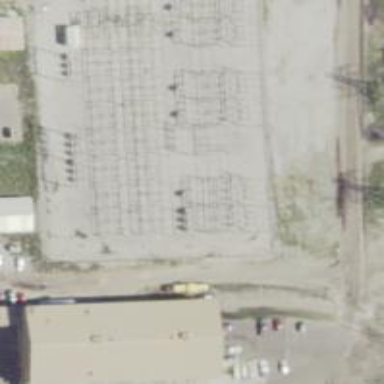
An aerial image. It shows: Switch used for power control.